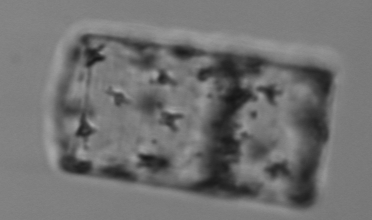
Label: Guinardia_flaccida